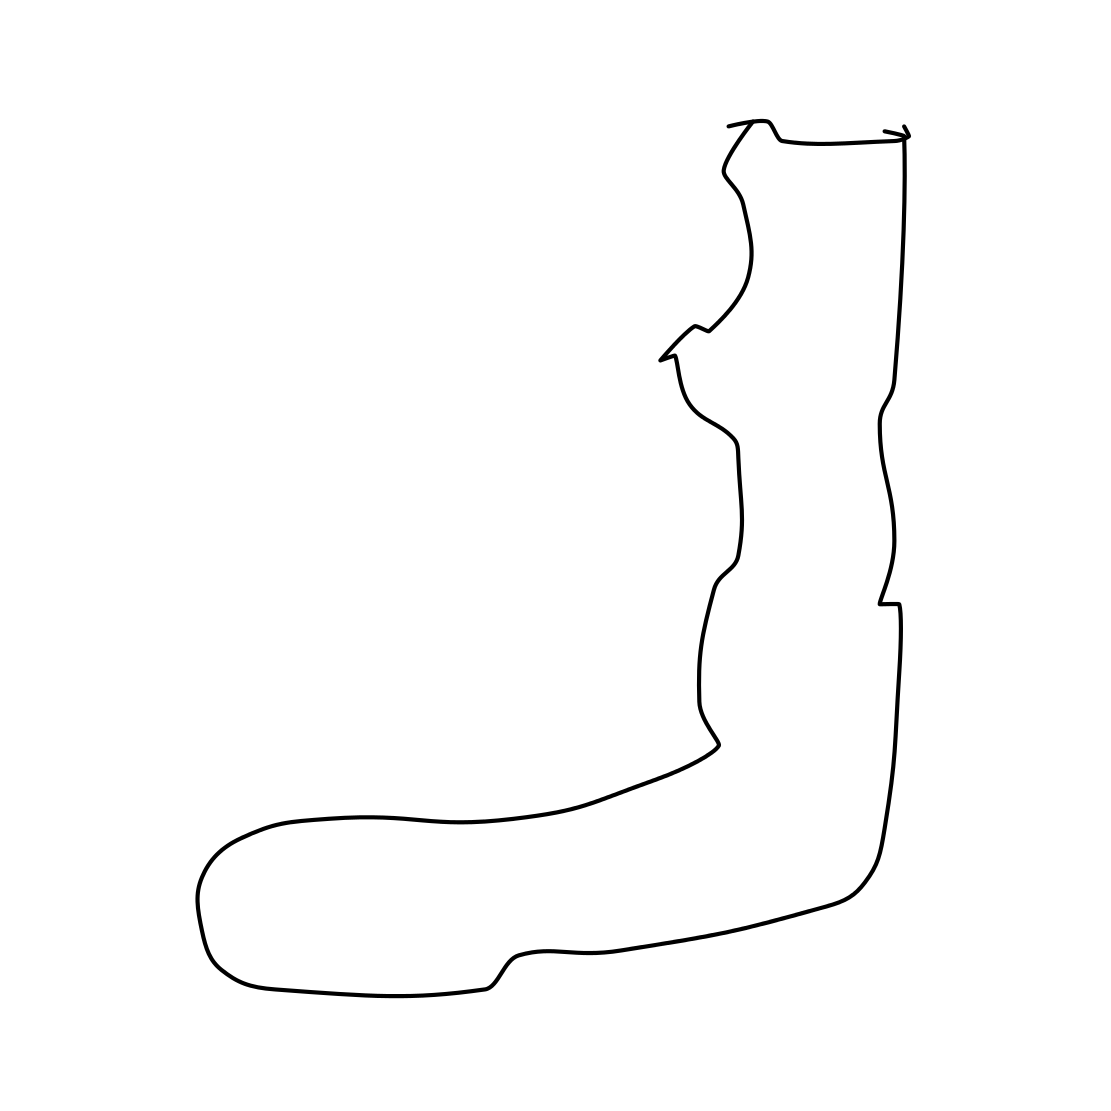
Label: socks